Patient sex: M
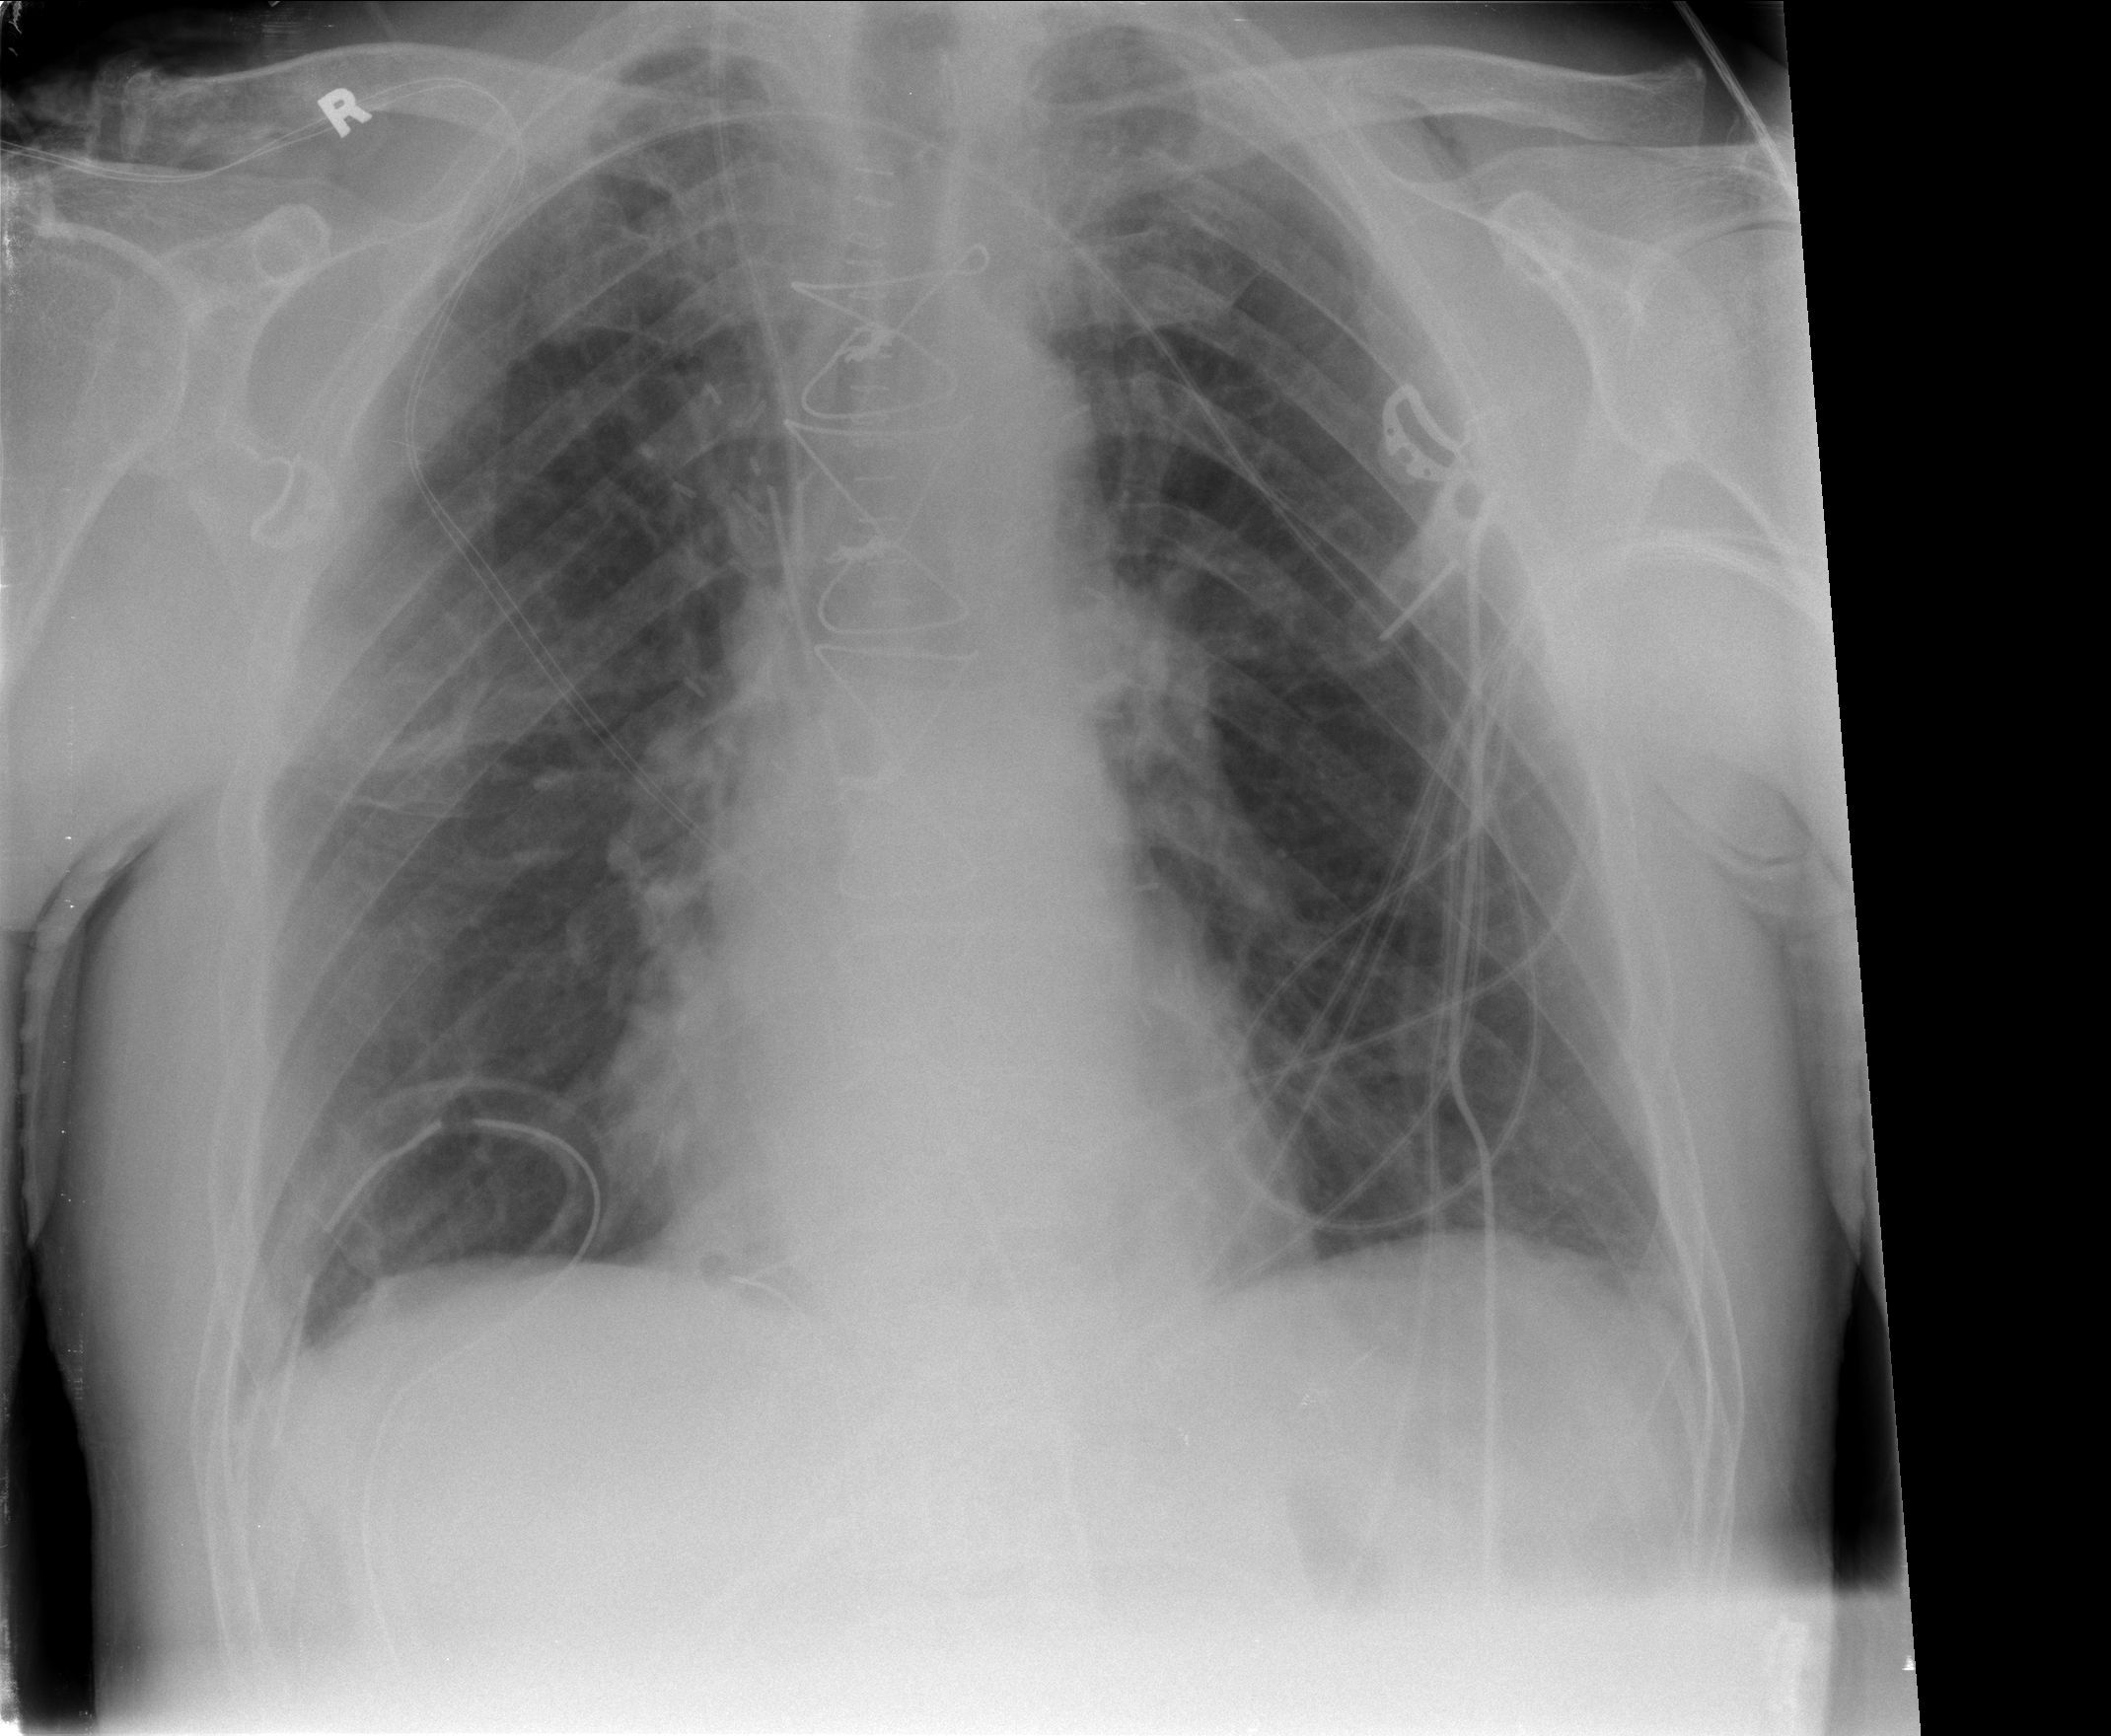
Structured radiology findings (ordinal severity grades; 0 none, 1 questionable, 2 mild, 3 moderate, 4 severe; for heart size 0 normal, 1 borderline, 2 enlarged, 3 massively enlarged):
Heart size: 0
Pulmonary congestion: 0
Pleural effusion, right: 1
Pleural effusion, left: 0
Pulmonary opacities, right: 2
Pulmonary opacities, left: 0
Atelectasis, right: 2
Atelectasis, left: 0